Field crop: maize
Growth stage: 2
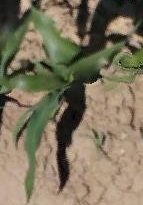
Species: maize